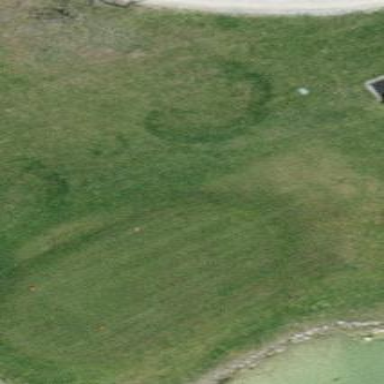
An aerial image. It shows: Golf tee.